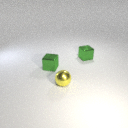
small green metal cube to the left of small green metal cube